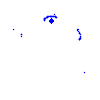
Particle: electron